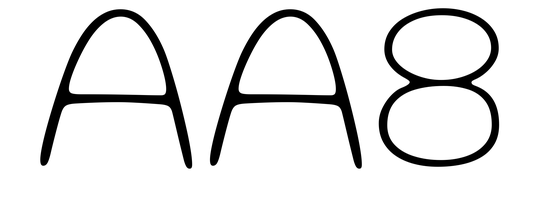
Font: Gluten_Thin